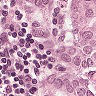
Metastatic tissue present: yes